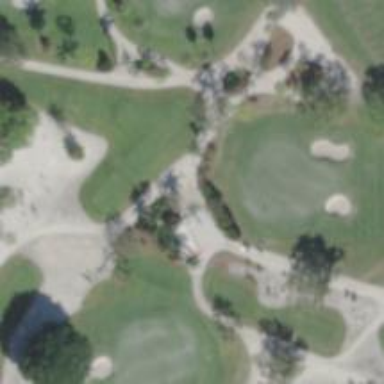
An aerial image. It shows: Path for both roads and golfers.